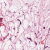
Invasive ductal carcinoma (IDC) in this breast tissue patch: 0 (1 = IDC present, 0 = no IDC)